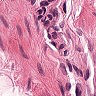
Metastatic tissue present: no